Question: I am trying to achieve a mask-type effect with a coloured div's large text in HTML. I want this masked text to show parts of an image which is behind the div. However; instead of using the 'background-clip' property and a 'background-image' on the div itself - I am hoping to simply reveal what ever is underneath the element (in my case, the image).
I have tried using svg images with compound paths, they proved too difficult to handle.
Is there ANY other way I could do this? CSS? jQuery plugin?

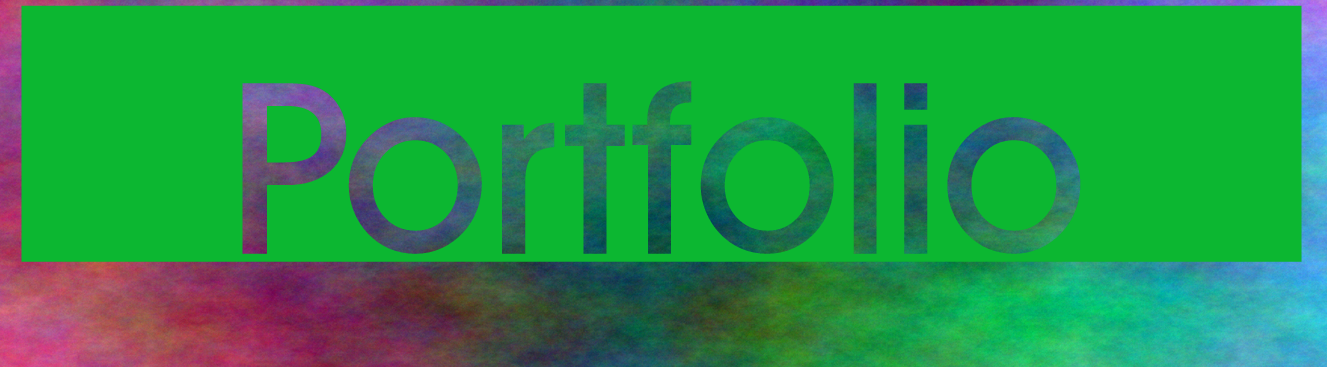
Answer: Based on <URL>, you could do this with a canvas tag.
'''
<div id="bg"><canvas id="overlay" width="240" height="70"></canvas></div>
<script>
// Get a handle to our canvas
var ctx = document.getElementById('overlay').getContext("2d");
// Choose font
ctx.font = "Bold 36px 'Helvetica'";
// Draw black rectangle
ctx.fillStyle = "black";
ctx.fillRect(0,0,230,70);
// Punch out the text!
ctx.globalCompositeOperation = 'destination-out';
ctx.fillText("Some Text", 25, 50);
</script>
'''
<URL>